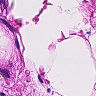
Metastatic tissue present: no